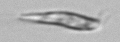
Label: Euglena